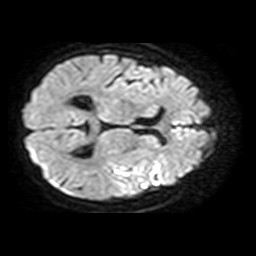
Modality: TRACE
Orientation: axial
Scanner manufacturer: philips
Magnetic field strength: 1.5 T
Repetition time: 3.227 s
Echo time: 0.06241 s